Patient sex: F
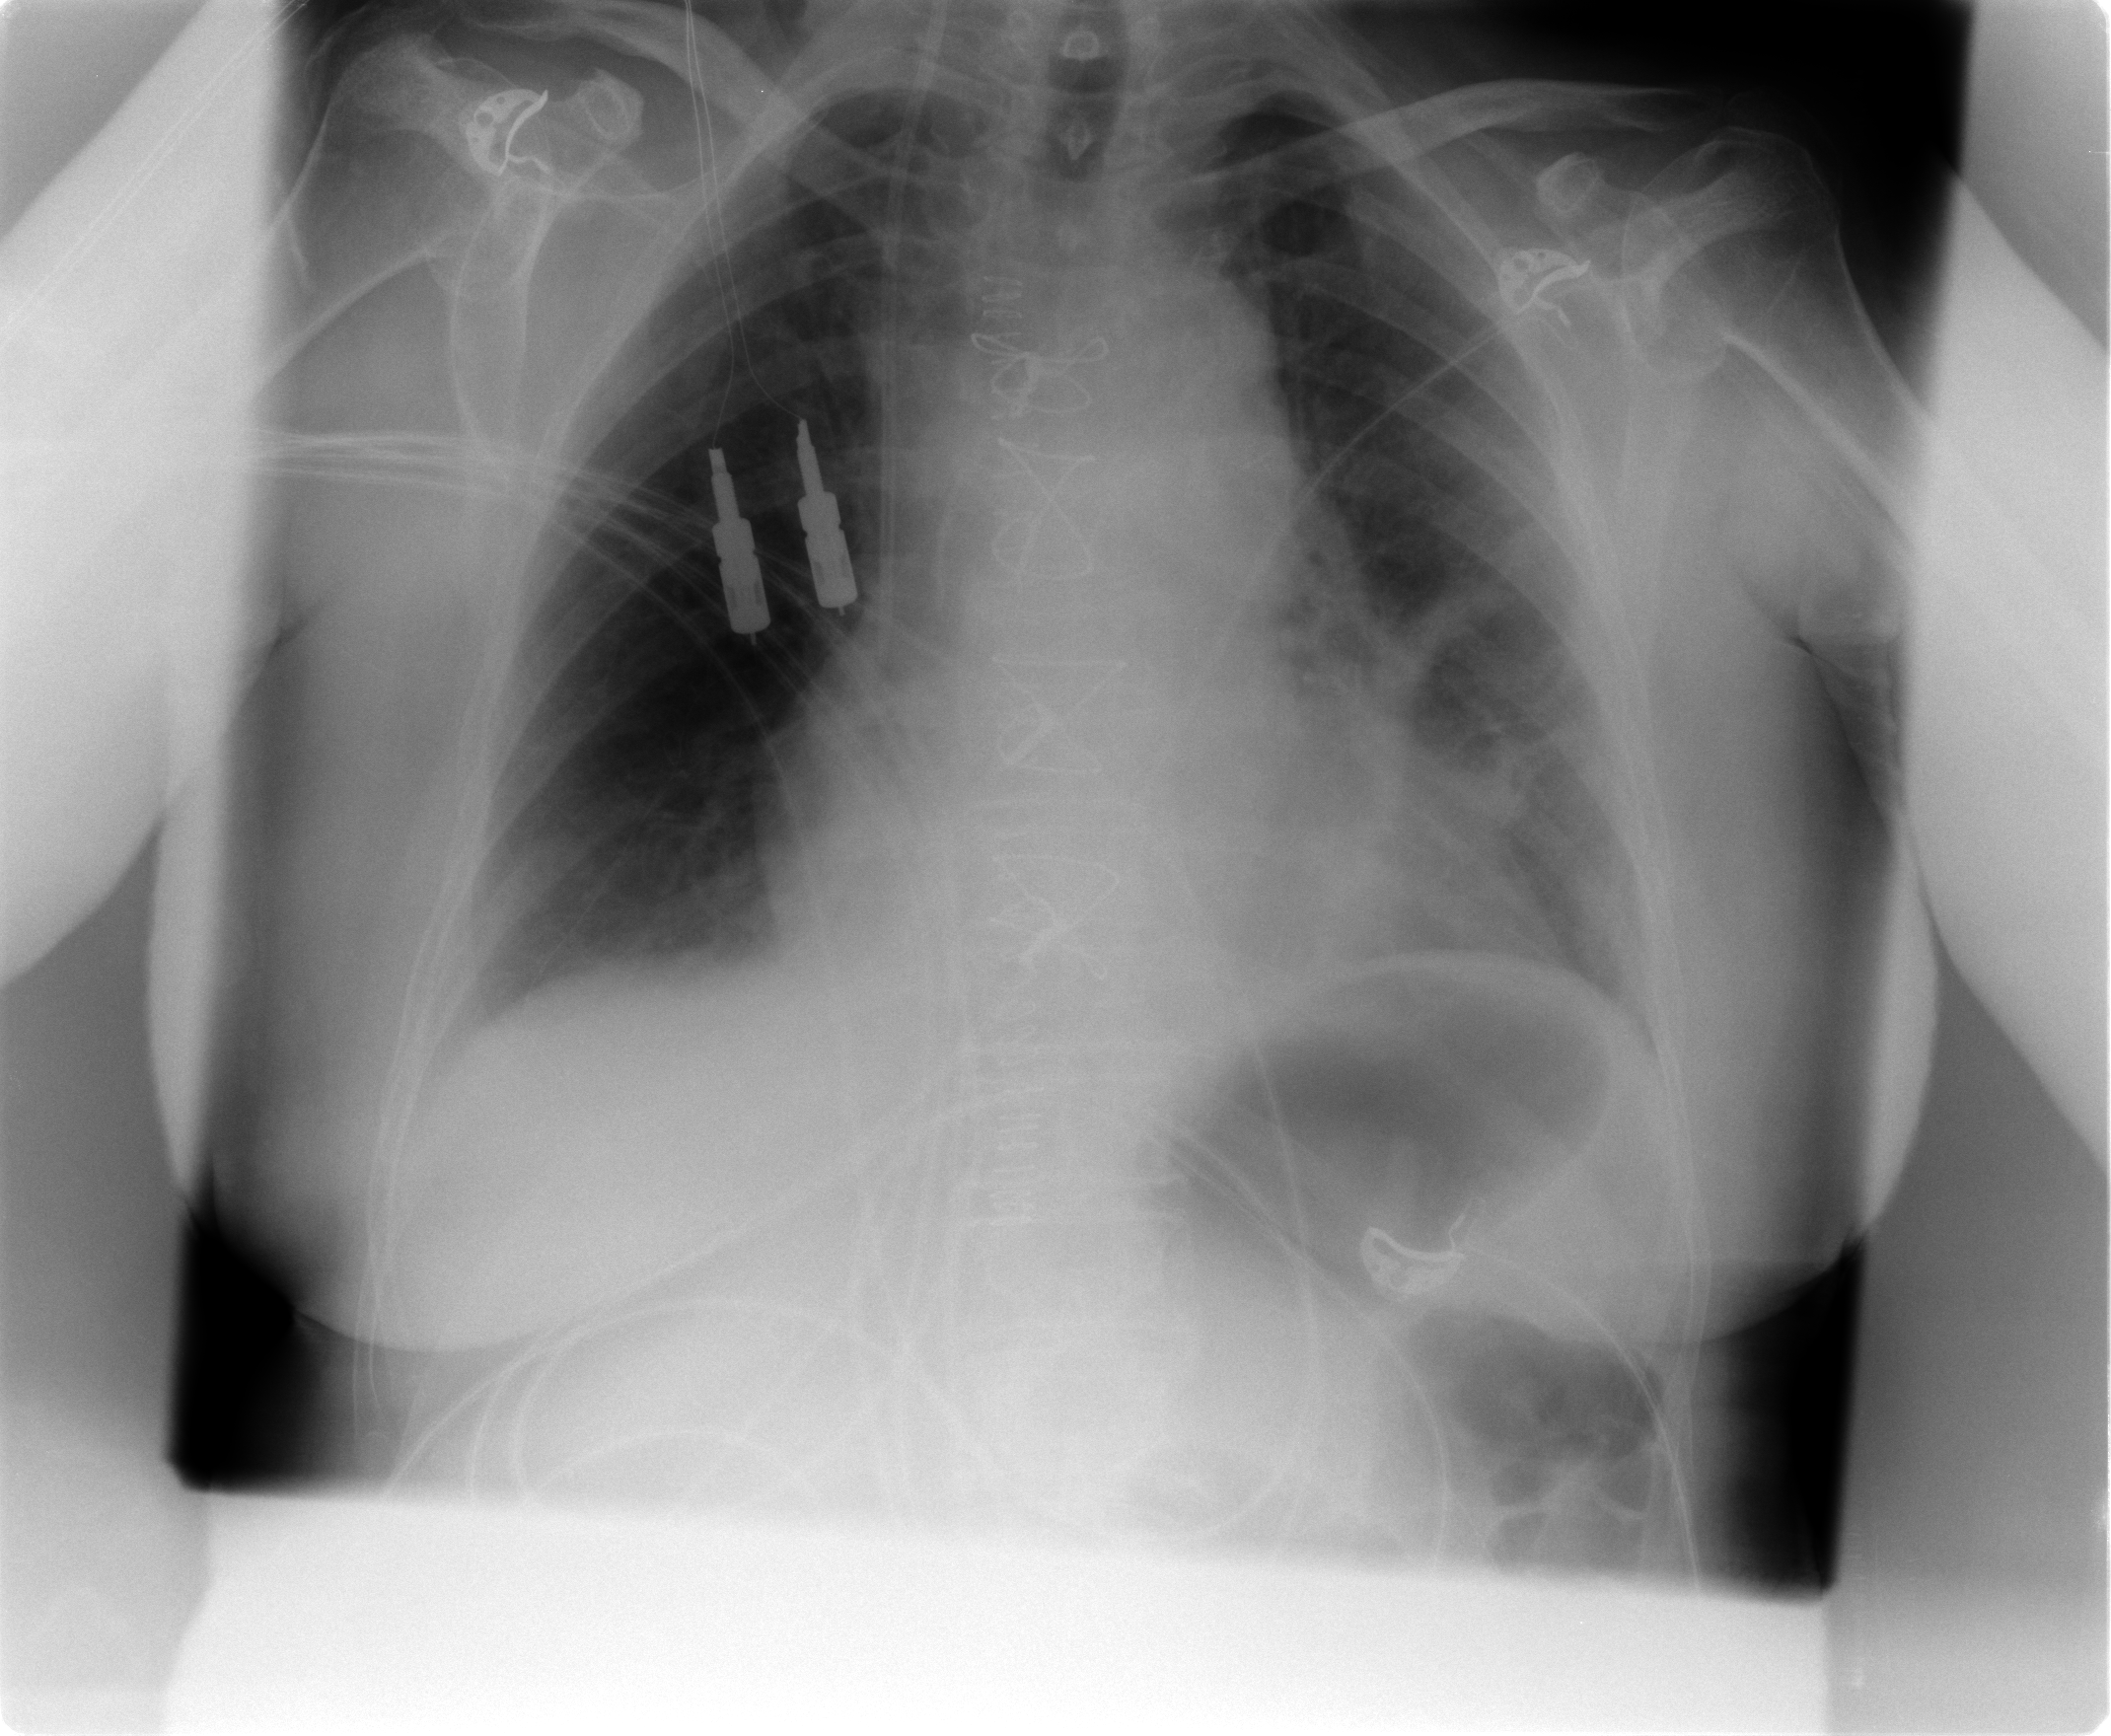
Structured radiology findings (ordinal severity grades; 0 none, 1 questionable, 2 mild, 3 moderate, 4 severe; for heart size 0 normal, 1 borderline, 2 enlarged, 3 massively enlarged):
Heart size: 2
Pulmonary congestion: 0
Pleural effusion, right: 1
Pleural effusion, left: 2
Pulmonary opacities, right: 0
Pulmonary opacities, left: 0
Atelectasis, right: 0
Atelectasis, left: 2